Field crop: maize
Growth stage: 2
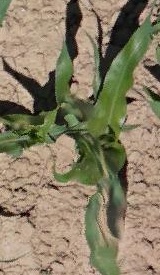
Species: maize